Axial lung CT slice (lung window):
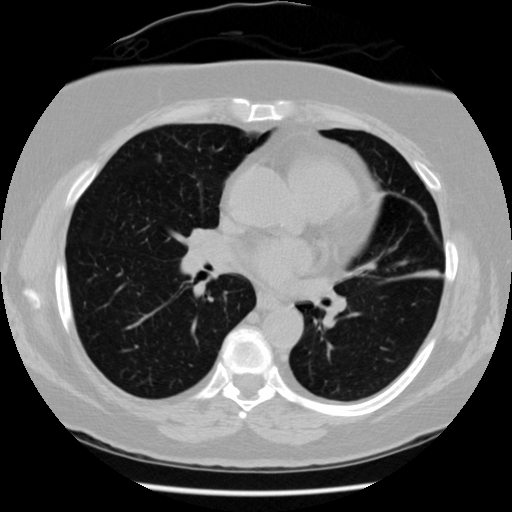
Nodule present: no